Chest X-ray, AP view. Patient: 66 years old, sex F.
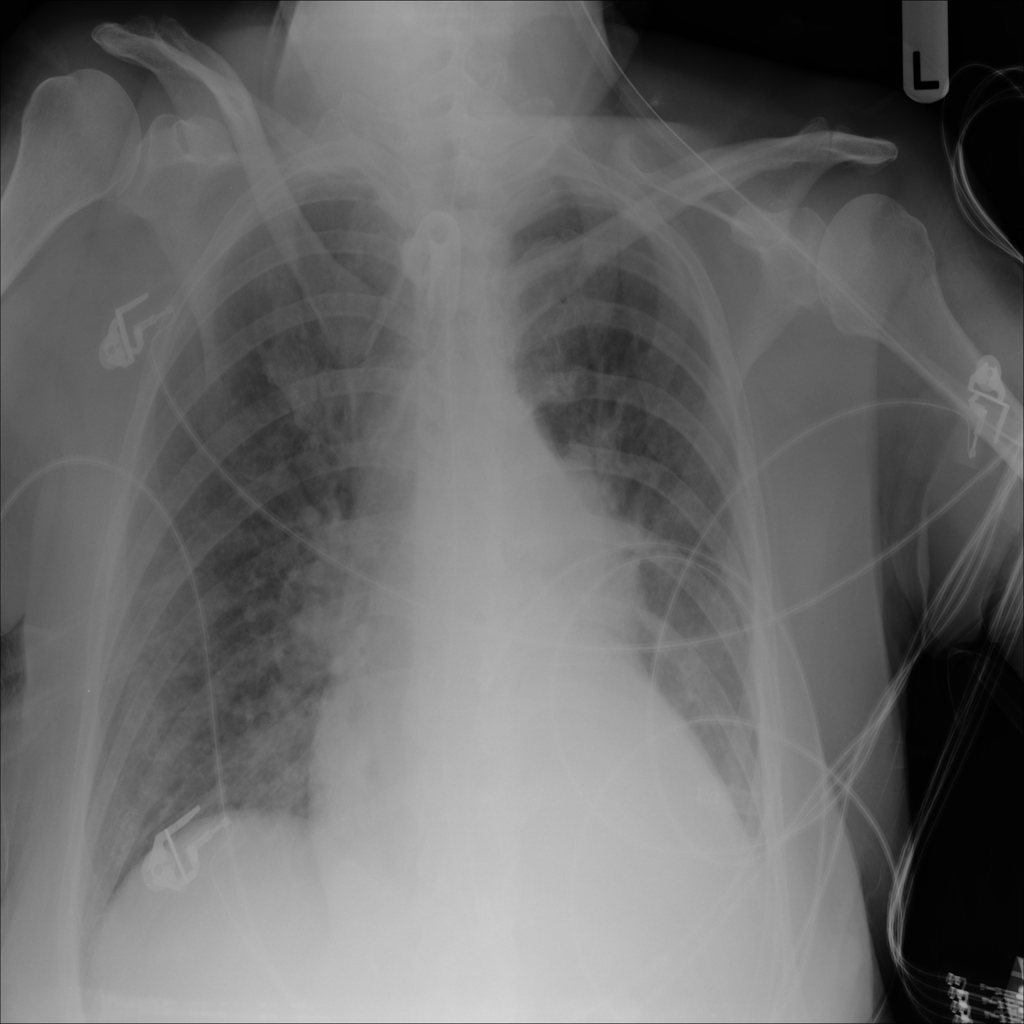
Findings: Consolidation